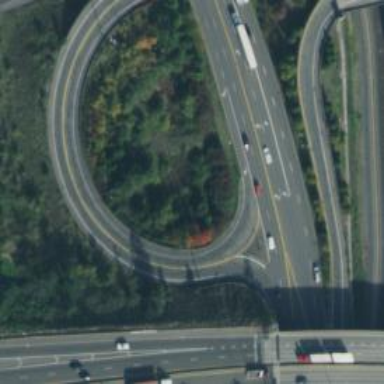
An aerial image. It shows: Secondary link road.